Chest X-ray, AP view. Patient: 52 years old, sex M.
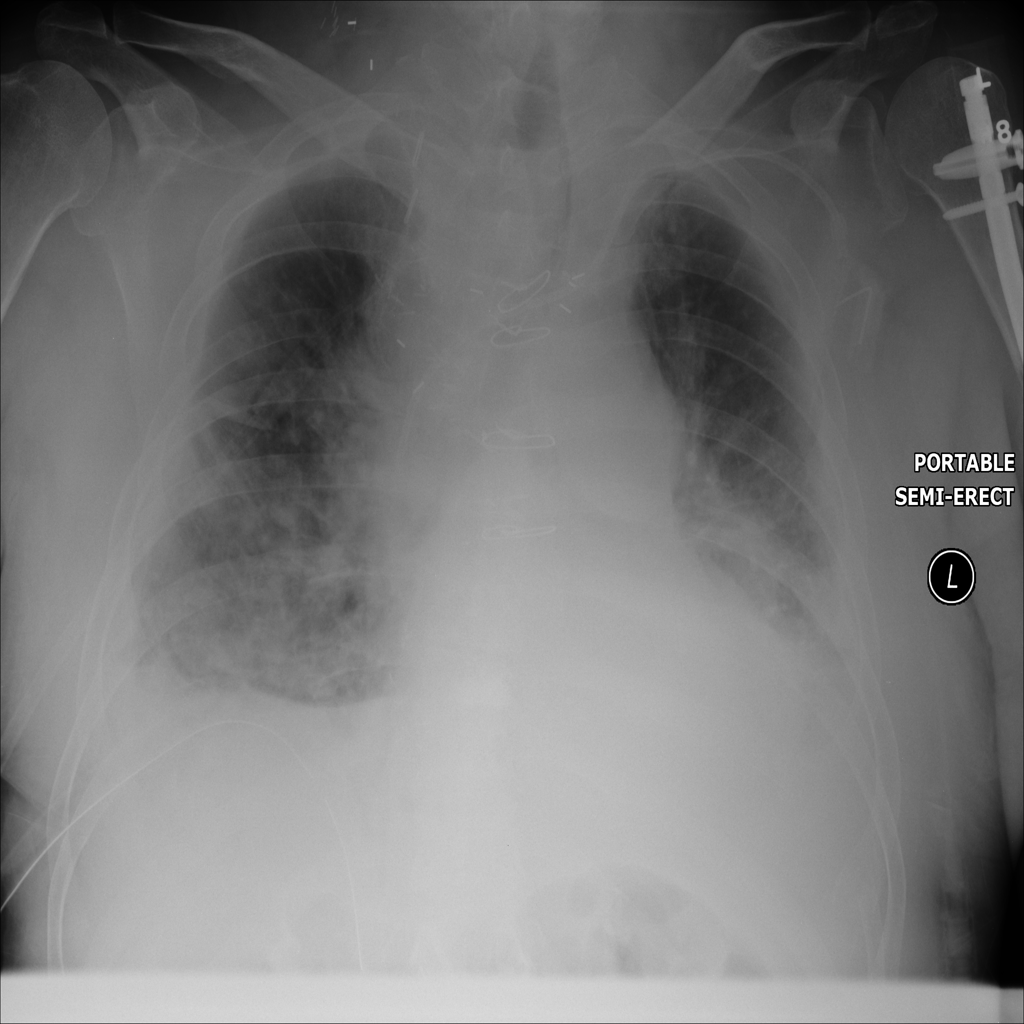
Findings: Pleural_Thickening